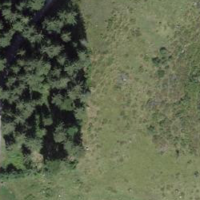
EUNIS habitat code: 23
Species observed at this site:
Equisetum sylvaticum
Neottia ovata
Orthilia secunda
Tussilago farfara